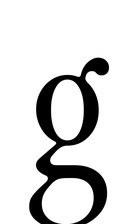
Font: InstrumentSerif-Regular